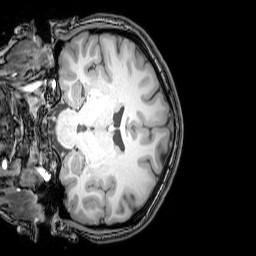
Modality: T1w
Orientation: coronal
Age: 22
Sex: female
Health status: healthy
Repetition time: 0.081 s
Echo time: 0.037 s